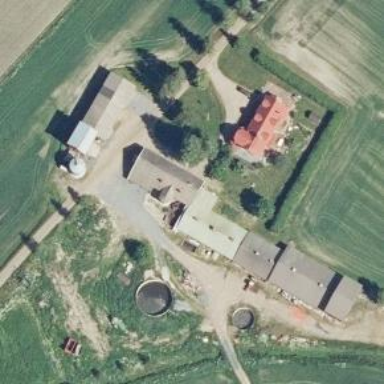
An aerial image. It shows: Farmyard area.